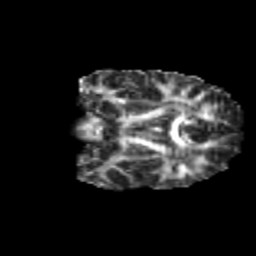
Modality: FA
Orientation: coronal
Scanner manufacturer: siemens
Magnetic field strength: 3 T
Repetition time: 9.2 s
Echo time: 0.084 s